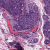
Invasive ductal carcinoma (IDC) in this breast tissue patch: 0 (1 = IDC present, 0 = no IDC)